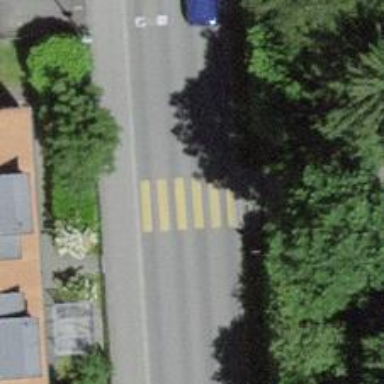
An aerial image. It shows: Uncontrolled zebra crossing.